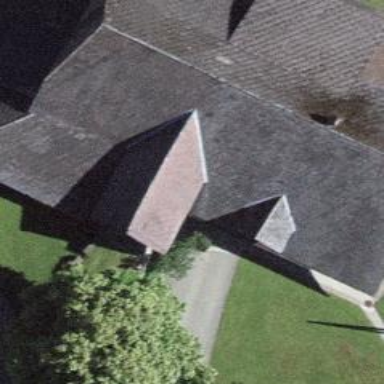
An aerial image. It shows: Farm building.